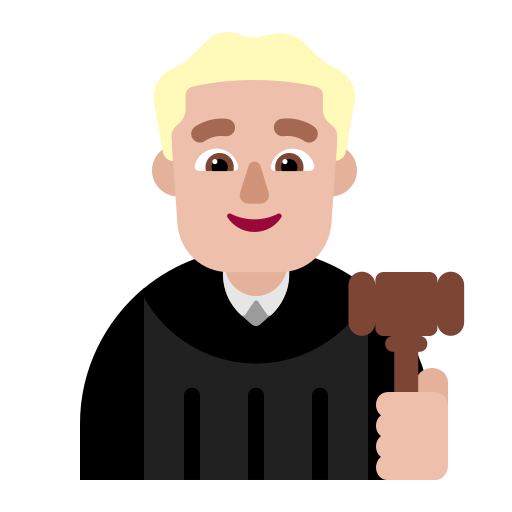
man judge flat  light